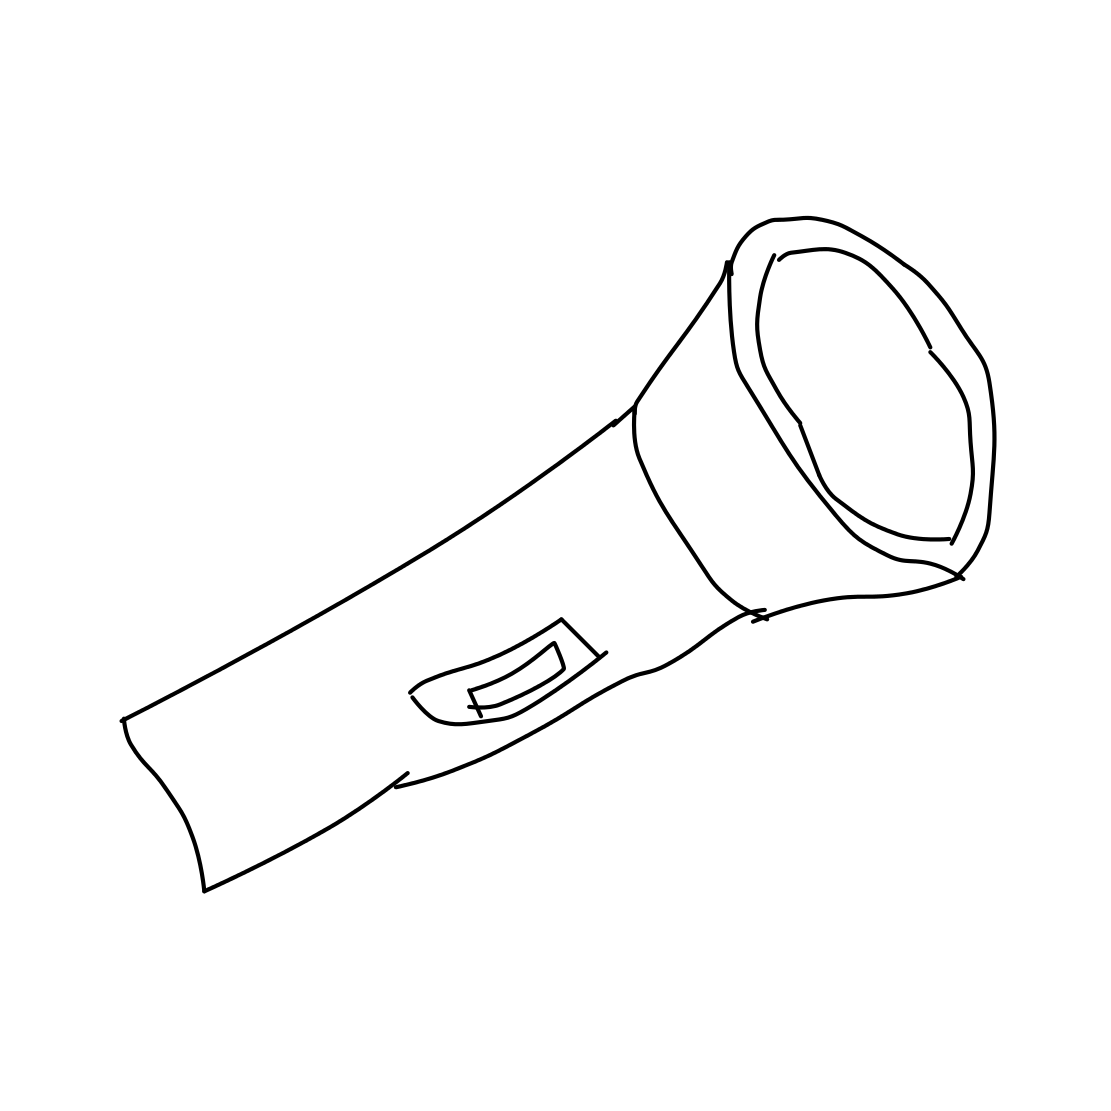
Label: flashlight